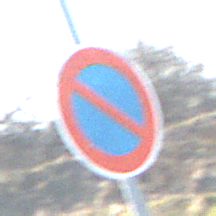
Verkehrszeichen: EingeschraenktesHalteverbot
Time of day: MorningAfternoon
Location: Outdoor (Nature)
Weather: PartlyCloudy
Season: NotSpecified
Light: Natural